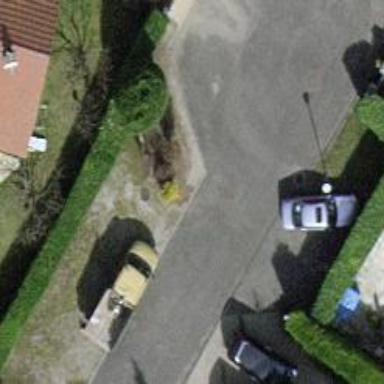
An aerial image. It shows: Residential road with asphalt surface.